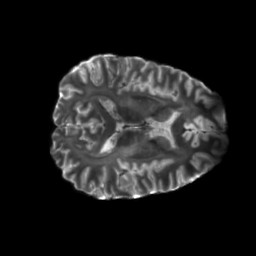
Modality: T2w
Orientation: axial
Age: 27
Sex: female
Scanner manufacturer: siemens
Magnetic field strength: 6.98 T
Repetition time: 7.08 s
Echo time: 0.0756 s